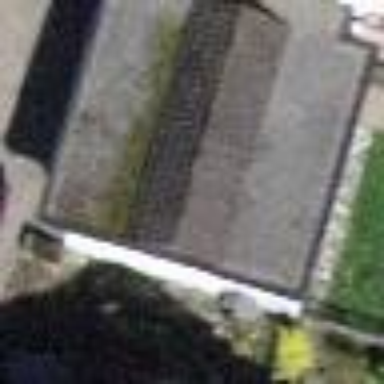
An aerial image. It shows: Garage.